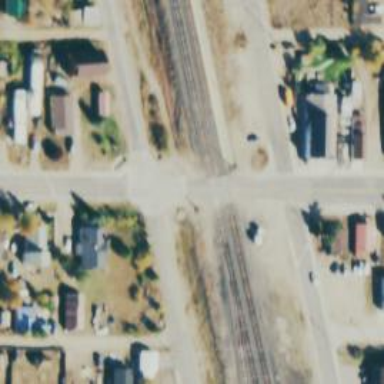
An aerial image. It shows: Railway level crossing.